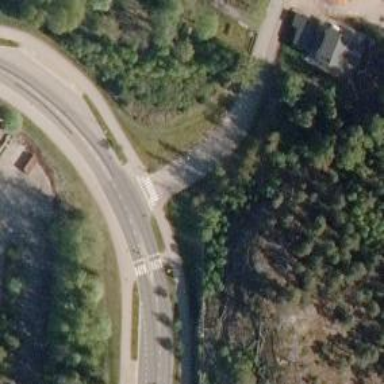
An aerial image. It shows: Uncontrolled crossing on the road.